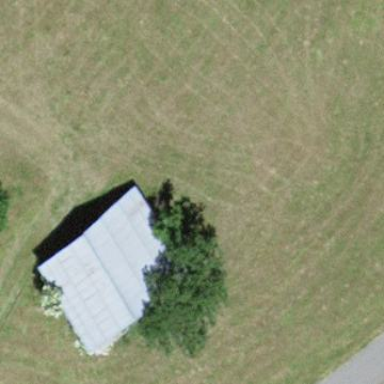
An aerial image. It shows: Rural barn.